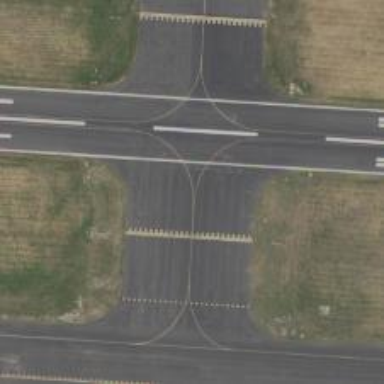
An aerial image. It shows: View of taxiway at the airport.